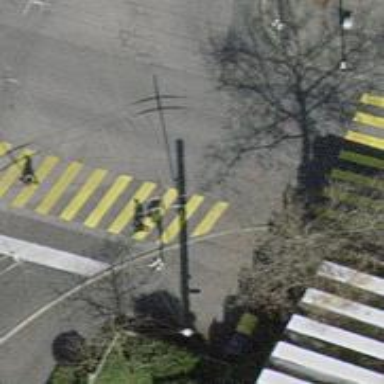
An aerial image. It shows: Kerb barrier.